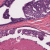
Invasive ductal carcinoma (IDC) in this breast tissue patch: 0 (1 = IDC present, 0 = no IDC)